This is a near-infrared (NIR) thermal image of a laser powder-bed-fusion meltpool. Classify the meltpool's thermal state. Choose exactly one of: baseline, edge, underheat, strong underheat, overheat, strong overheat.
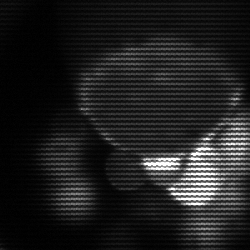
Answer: edge